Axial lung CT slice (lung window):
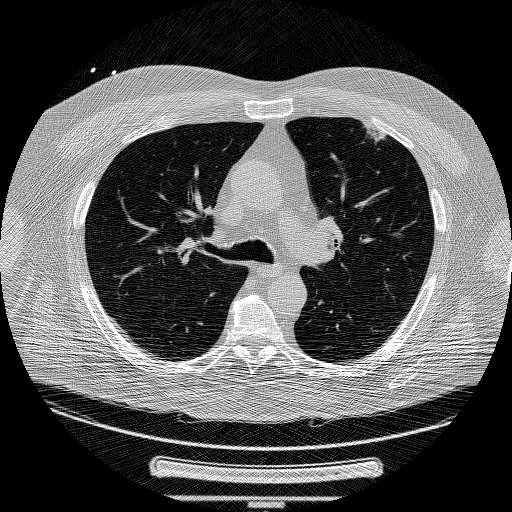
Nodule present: yes
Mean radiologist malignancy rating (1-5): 5